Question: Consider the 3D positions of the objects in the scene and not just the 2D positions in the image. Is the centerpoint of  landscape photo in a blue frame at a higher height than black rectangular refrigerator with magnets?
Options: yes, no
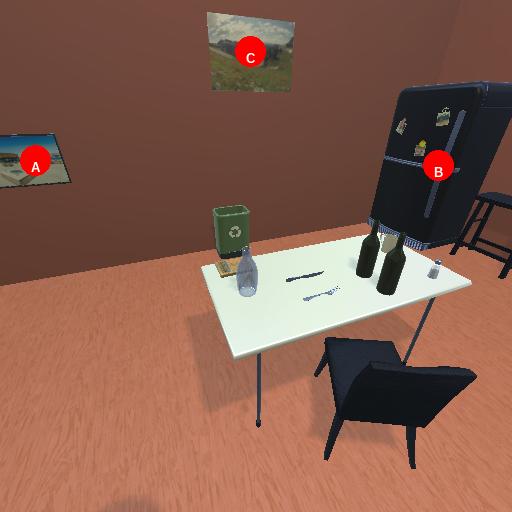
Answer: yes